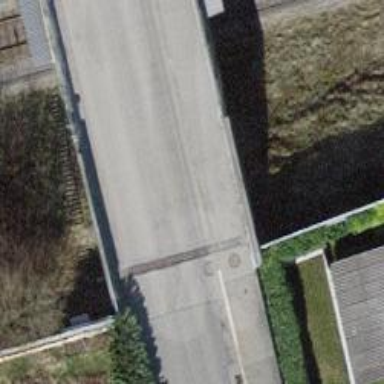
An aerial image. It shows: Residential road with asphalt surface that features bridge.